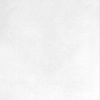
Label: dusty